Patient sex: F
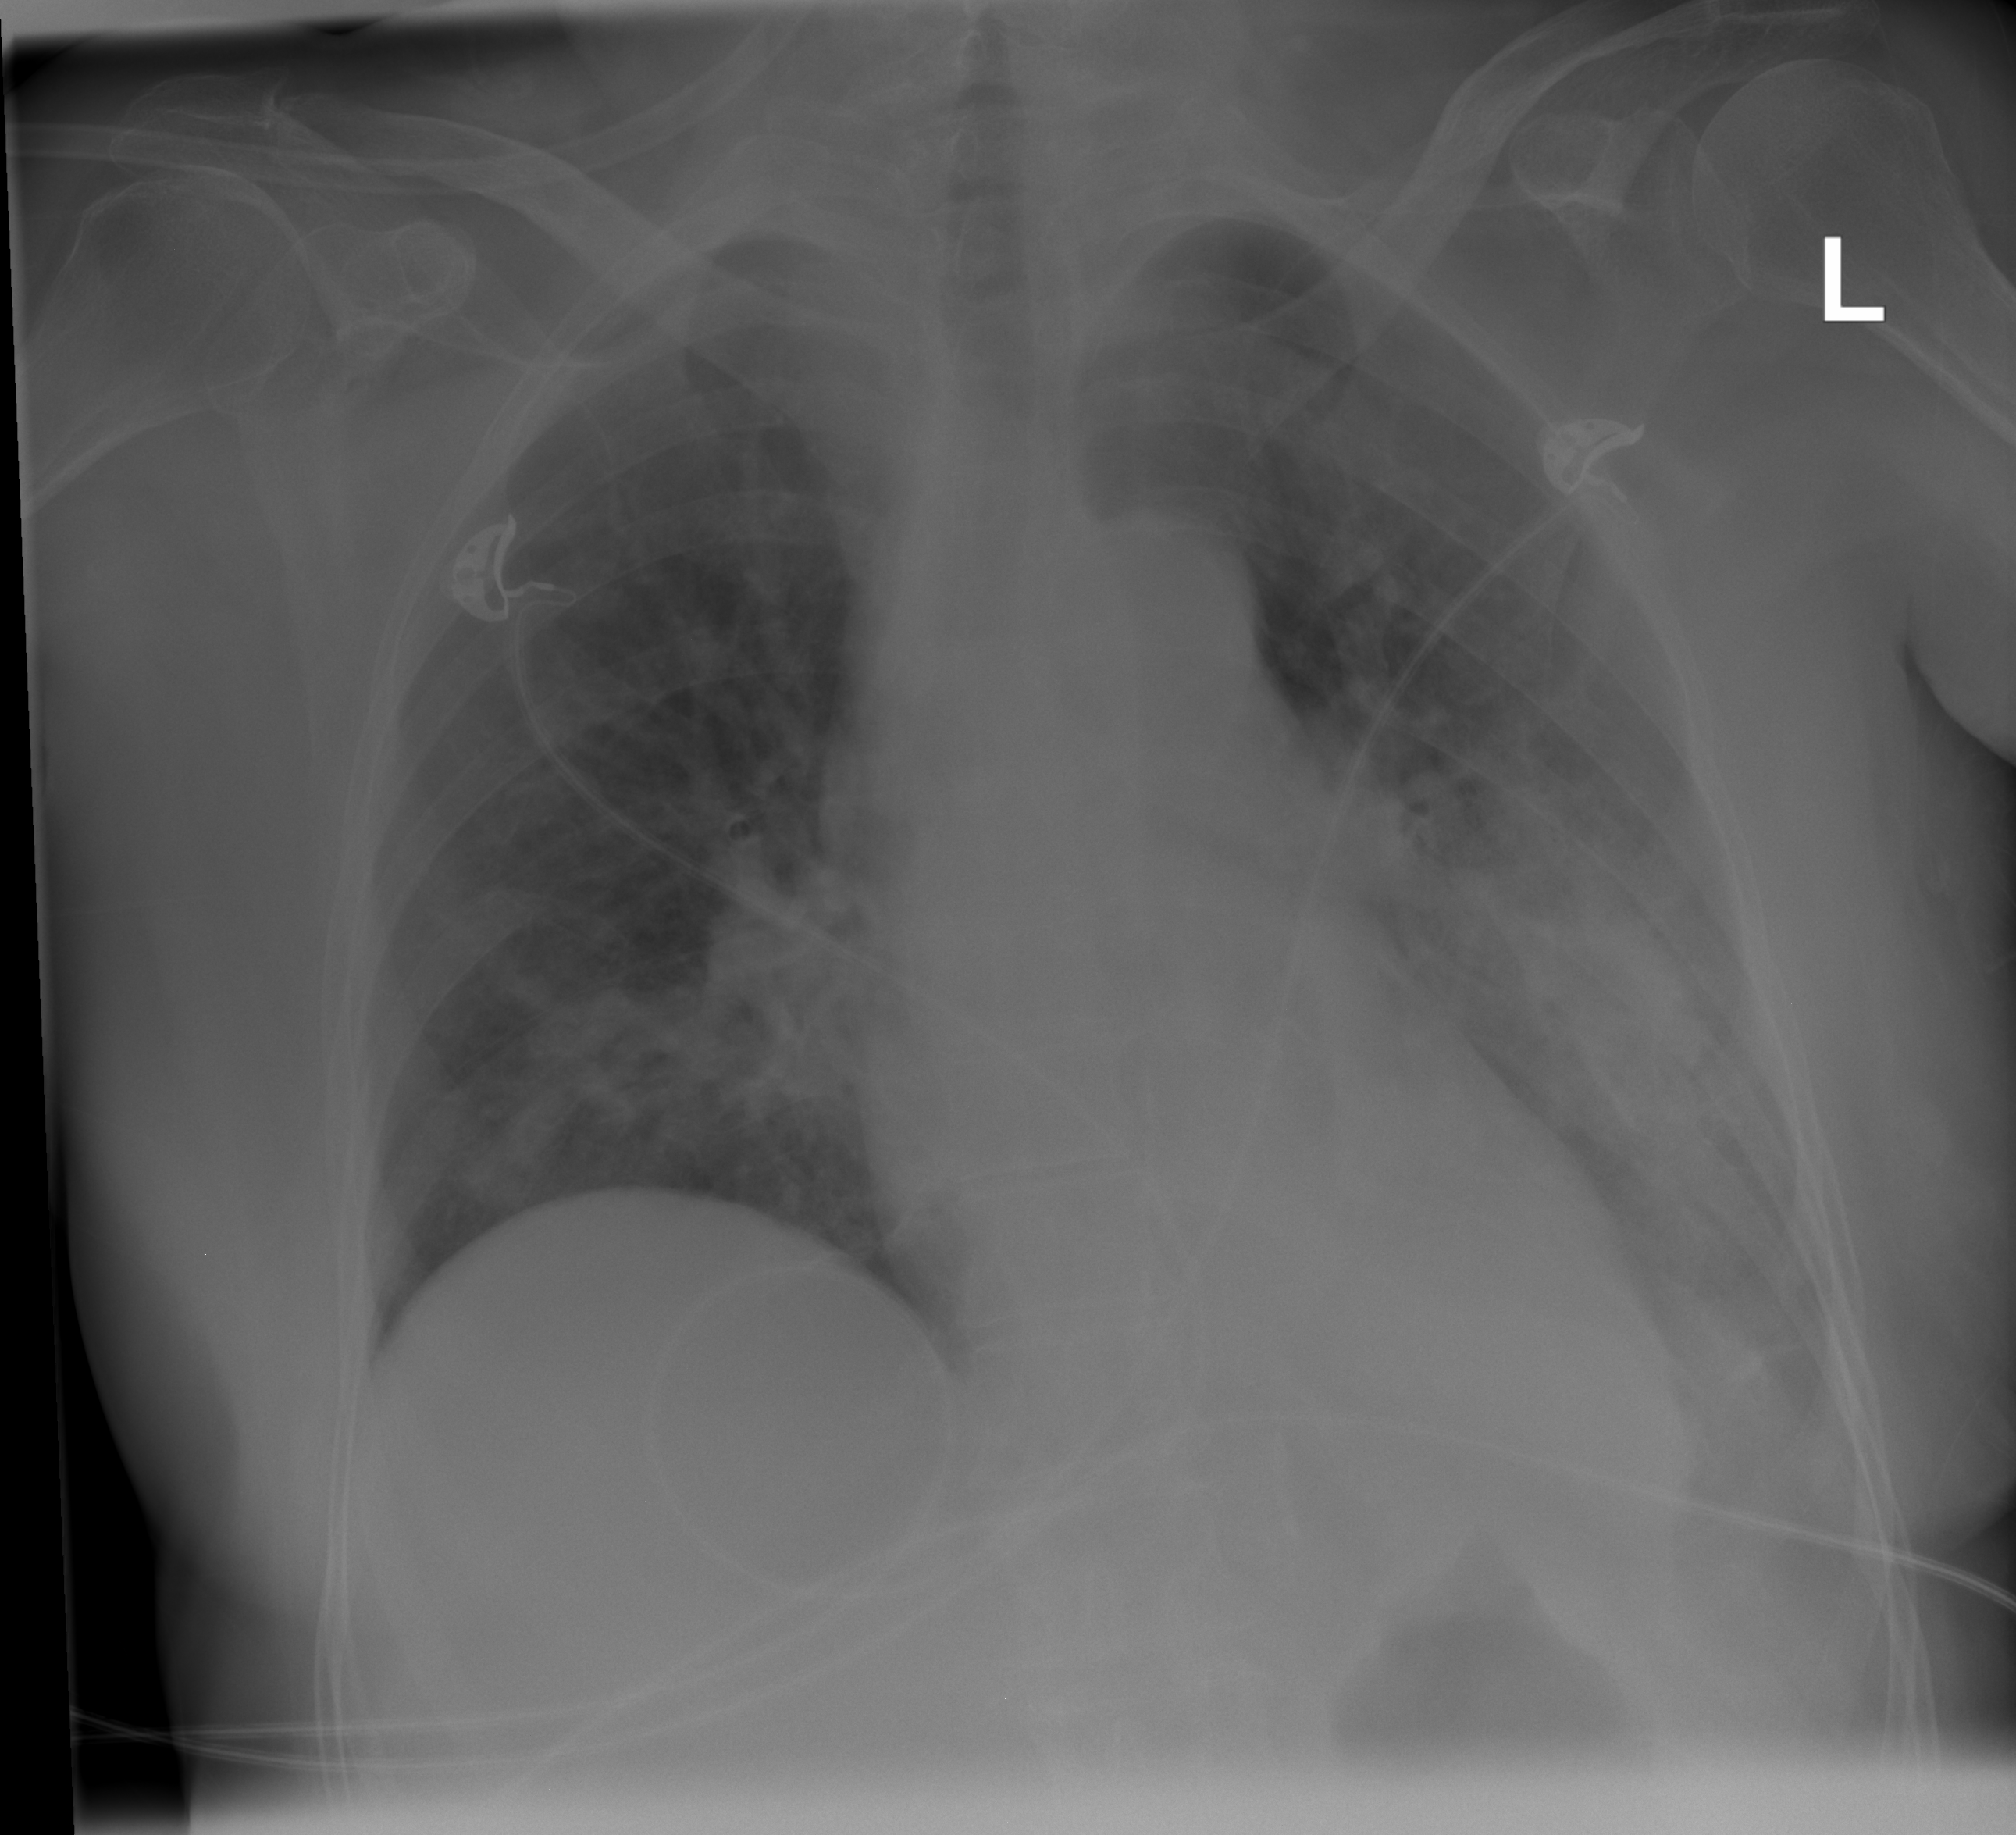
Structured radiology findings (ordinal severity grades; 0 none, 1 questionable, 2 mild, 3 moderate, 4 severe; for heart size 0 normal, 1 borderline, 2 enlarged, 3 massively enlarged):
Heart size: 0
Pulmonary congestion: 2
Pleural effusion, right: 0
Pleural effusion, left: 2
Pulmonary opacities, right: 2
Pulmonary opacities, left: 4
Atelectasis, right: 0
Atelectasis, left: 2